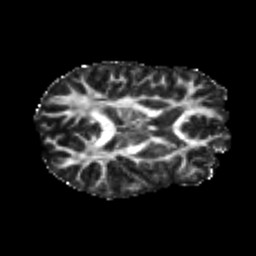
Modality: FA
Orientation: axial
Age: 20
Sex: female
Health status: healthy
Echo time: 0.074 s